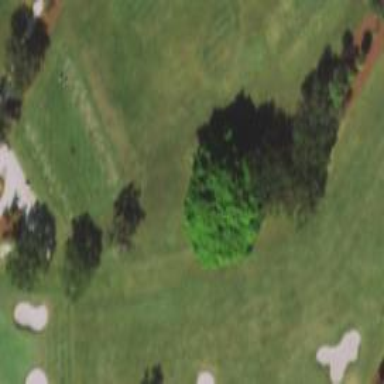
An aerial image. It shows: Grassy area designated as golf fairway.